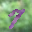
Label: 7